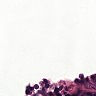
Metastatic tissue present: no